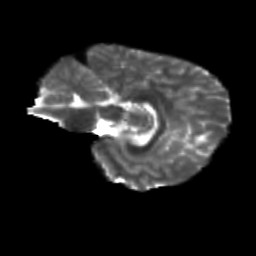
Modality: T2w
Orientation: sagittal
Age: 8
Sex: female
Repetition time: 9.512 s
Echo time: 0.089 s